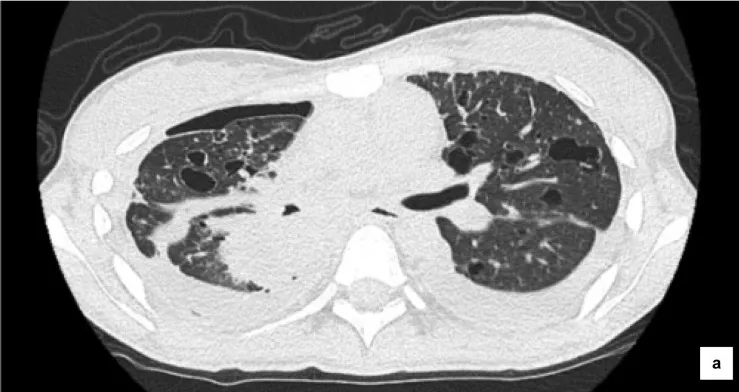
Computed tomography (CT) scan before administration of osimertinib. Primary lesions in the right middle and lower lobes, multiple cystic lesions in the lung field, and mild pneumothorax were observed in the right lung (a).
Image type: radiology (ct)